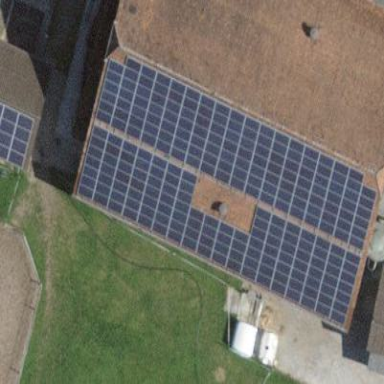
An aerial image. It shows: Solar power generator.